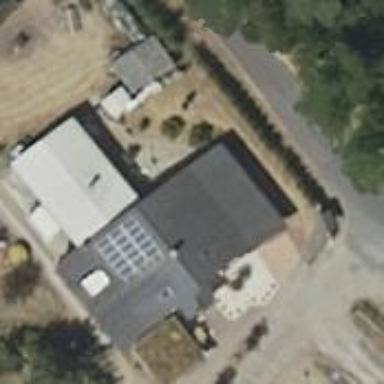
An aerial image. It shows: Detached building with gambrel roof shape.